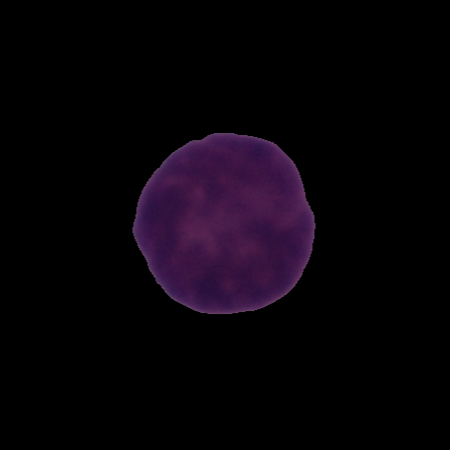
Label: healthy